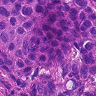
Metastatic tissue present: yes